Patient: sex M, age 64
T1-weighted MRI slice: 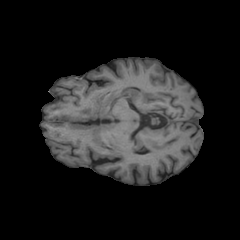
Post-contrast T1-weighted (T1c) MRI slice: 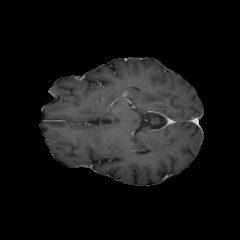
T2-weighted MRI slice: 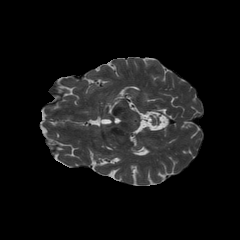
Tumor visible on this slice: no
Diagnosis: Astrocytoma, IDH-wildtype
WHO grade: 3